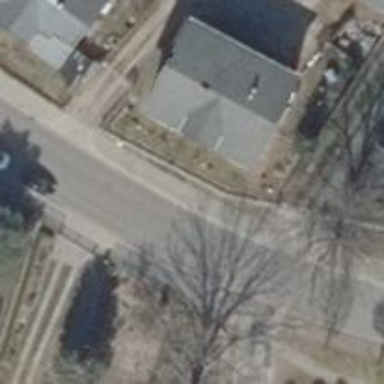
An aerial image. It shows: Tertiary road with asphalt surface and separate sidewalks on both sides.